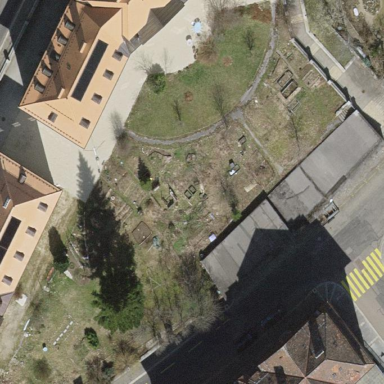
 designed for leisure activities on land."